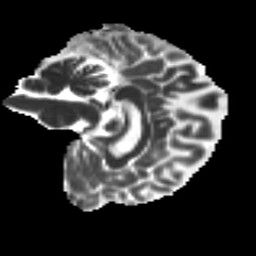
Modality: MD
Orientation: sagittal
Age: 56
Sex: female
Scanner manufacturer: ge
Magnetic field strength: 3 T
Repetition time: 7.8 s
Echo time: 0.0606 s